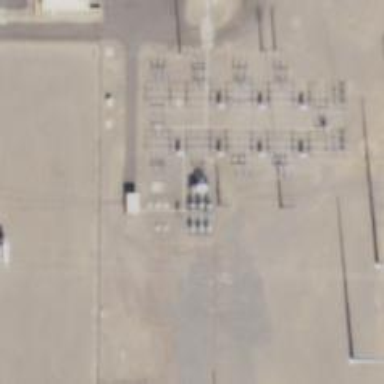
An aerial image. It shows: Switch used for power control.